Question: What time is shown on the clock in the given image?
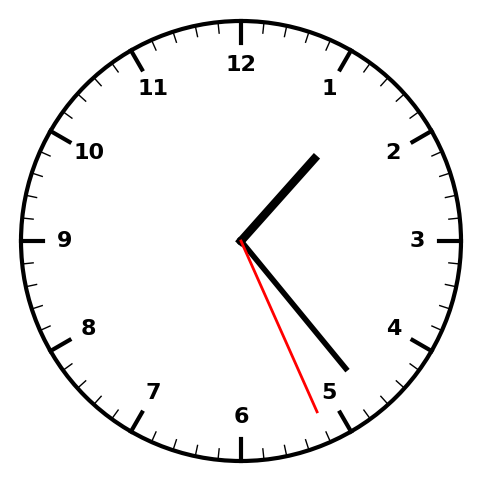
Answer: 01:23:26